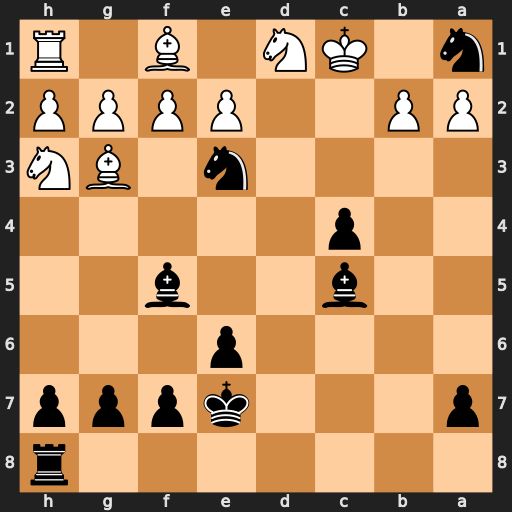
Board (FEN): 7r/p3kppp/4p3/2b2b2/2p5/4n1BN/PP2PPPP/n1KN1B1R
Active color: b
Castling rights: -
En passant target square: -
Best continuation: Nxd1